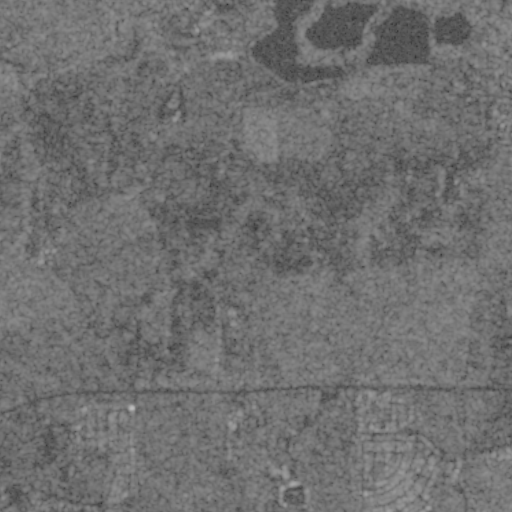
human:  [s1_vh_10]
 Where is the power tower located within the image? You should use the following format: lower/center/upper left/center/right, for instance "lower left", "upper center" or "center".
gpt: The power tower is located in the lower right of the image.
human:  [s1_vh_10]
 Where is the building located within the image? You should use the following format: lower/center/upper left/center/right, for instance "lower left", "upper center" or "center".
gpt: The building is located in the upper right of the image.
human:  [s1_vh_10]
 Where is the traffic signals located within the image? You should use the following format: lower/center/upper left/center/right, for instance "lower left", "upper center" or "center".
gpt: The traffic signals is located in the lower right of the image.
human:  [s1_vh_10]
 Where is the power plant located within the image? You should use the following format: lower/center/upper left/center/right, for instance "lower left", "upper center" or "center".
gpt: There is no power plant in the image.

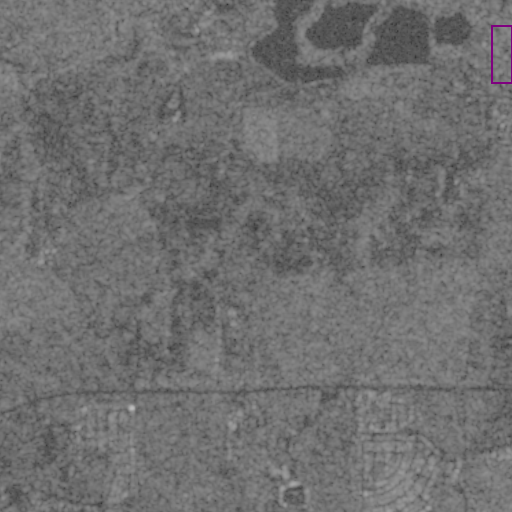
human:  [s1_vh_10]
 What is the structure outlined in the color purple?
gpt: The structure outlined in purple is a park.
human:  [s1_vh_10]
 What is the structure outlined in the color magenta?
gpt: There is no magenta outline.